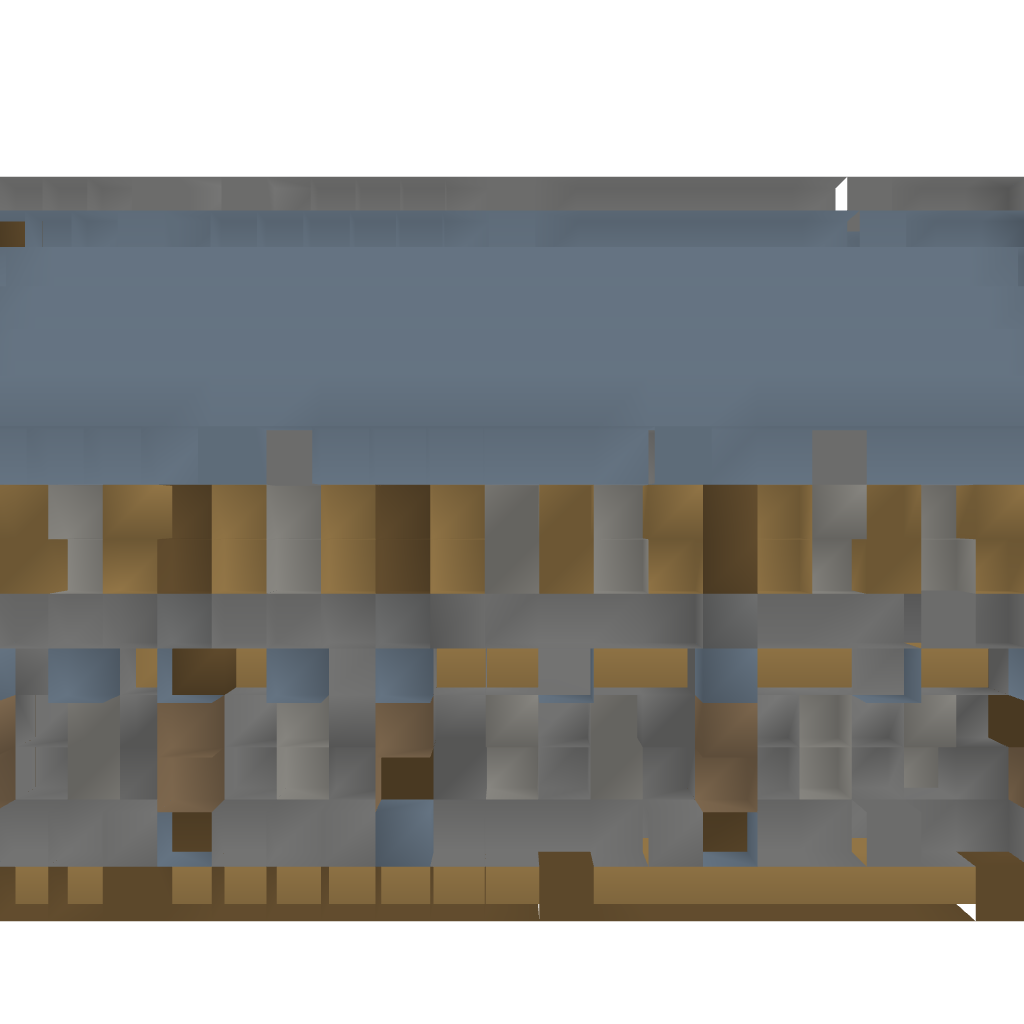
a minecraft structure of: Tavern